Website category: book
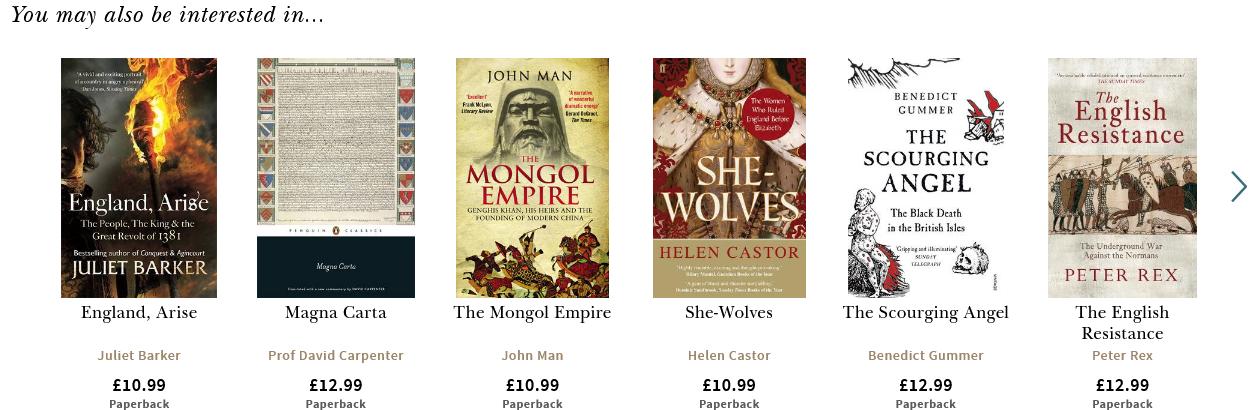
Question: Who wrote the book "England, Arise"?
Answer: Juliet Barker

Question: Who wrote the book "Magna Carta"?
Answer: Prof David Carpenter

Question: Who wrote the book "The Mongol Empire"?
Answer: John Man

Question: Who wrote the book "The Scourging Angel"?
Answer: Benedict Gummer

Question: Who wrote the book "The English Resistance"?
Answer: Peter Rex

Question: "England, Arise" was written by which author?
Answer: Juliet Barker

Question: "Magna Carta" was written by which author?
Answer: Prof David Carpenter

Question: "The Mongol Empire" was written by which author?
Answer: John Man

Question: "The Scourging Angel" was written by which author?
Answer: Benedict Gummer

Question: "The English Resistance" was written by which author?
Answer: Peter Rex

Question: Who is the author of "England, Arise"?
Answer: Juliet Barker

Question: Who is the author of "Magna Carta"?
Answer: Prof David Carpenter

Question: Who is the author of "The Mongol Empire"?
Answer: John Man

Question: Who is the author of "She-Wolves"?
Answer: Helen Castor

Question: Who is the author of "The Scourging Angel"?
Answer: Benedict Gummer

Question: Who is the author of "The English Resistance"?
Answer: Peter Rex

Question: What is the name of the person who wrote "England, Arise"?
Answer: Juliet Barker

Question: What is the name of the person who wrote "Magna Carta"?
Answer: Prof David Carpenter

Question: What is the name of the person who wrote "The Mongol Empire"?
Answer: John Man

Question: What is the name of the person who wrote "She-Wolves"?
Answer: Helen Castor

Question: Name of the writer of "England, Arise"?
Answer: Juliet Barker

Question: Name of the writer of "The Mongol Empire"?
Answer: John Man

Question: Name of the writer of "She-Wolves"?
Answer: Helen Castor

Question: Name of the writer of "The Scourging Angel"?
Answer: Benedict Gummer

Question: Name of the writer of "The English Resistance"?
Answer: Peter Rex

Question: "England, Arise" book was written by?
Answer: Juliet Barker

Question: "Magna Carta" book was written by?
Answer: Prof David Carpenter

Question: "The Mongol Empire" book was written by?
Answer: John Man

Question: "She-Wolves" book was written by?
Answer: Helen Castor

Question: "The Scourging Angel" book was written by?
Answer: Benedict Gummer

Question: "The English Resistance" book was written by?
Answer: Peter Rex

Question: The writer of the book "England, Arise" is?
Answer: Juliet Barker

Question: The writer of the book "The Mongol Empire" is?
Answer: John Man

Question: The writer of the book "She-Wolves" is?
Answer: Helen Castor

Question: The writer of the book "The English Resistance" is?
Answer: Peter Rex

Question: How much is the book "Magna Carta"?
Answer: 12.99

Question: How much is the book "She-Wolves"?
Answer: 10.99

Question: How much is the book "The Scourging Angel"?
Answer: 12.99

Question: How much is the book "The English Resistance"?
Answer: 12.99

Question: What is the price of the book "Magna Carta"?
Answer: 12.99

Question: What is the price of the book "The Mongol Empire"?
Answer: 10.99

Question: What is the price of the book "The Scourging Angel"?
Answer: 12.99

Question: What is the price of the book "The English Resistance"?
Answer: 12.99

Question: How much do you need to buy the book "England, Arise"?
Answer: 10.99

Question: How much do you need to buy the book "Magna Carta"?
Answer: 12.99

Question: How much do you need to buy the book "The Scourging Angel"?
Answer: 12.99

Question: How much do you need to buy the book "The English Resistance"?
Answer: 12.99

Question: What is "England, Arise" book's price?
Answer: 10.99

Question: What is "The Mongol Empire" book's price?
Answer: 10.99

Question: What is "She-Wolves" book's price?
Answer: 10.99

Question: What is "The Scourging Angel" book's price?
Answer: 12.99

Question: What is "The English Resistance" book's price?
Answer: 12.99

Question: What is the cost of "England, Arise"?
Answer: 10.99

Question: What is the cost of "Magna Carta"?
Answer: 12.99

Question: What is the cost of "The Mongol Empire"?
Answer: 10.99

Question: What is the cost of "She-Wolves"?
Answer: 10.99

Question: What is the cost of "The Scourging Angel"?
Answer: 12.99

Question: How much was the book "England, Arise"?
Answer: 10.99

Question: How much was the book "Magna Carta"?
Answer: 12.99

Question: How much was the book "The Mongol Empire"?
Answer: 10.99

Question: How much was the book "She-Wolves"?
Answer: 10.99

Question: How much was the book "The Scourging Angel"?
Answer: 12.99

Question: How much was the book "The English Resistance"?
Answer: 12.99

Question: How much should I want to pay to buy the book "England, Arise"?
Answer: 10.99